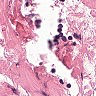
Metastatic tissue present: no